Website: apple
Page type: address-validator
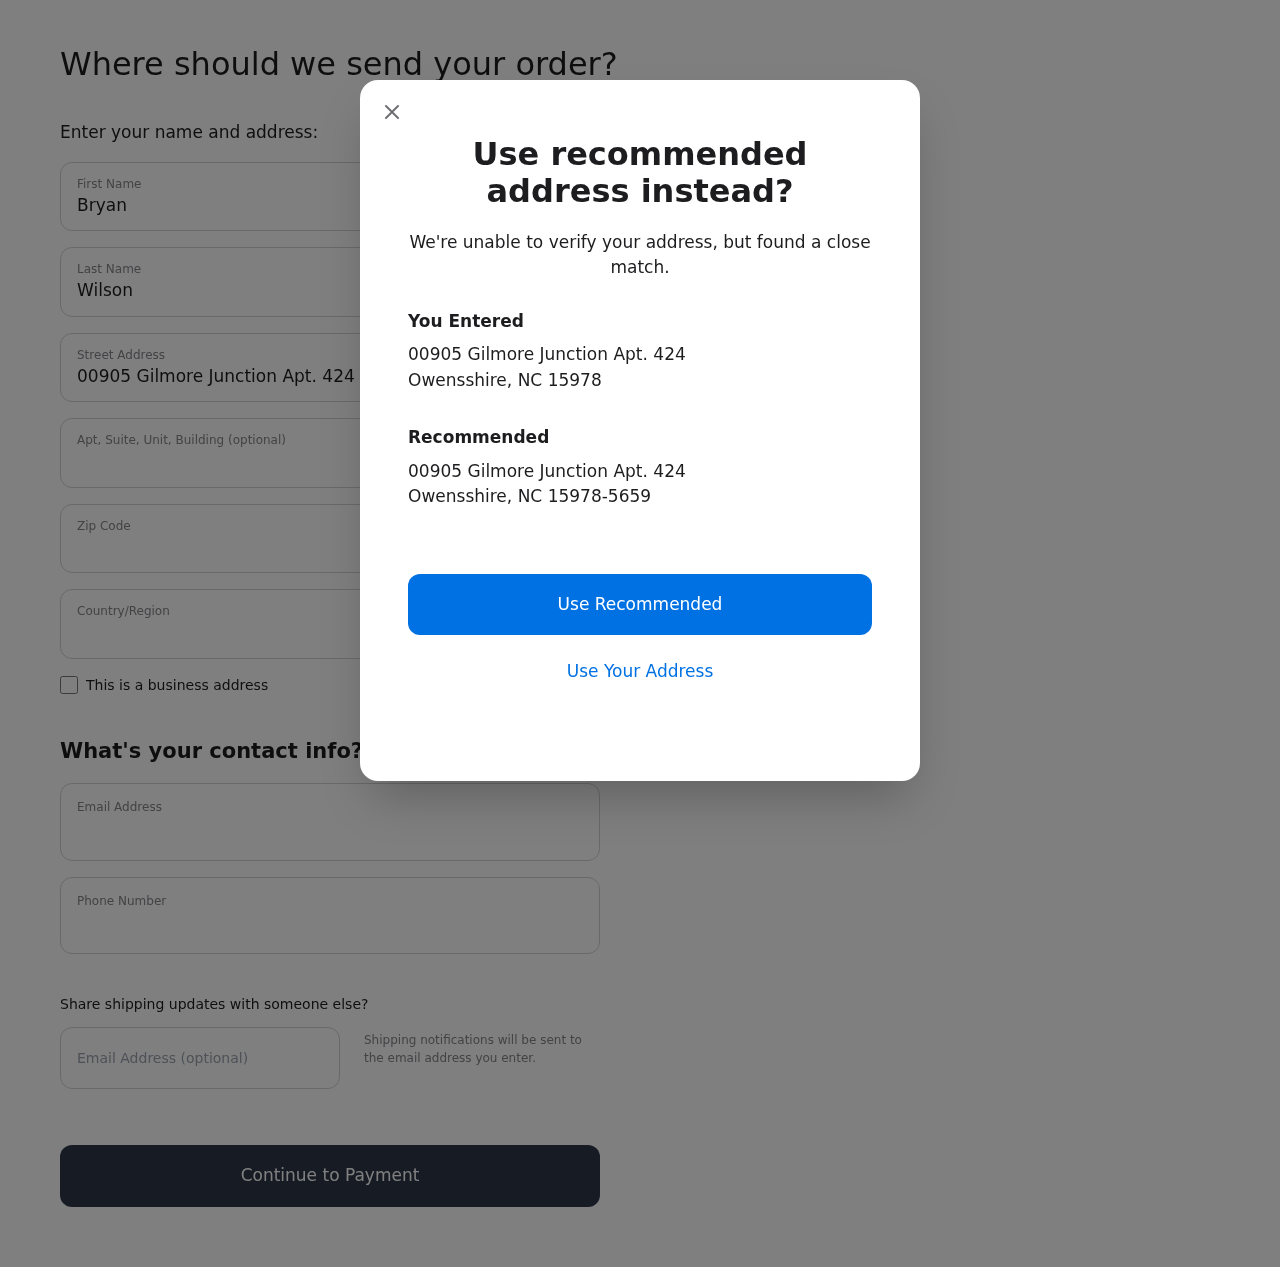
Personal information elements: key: PII_CITY
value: Owensshire
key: PII_COUNTRY
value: United States
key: PII_EMAIL
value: bwilson@yahoo.com
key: PII_FIRSTNAME
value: Bryan
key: PII_GIFT_EMAIL
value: brichardson@gmail.com
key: PII_LASTNAME
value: Wilson
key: PII_PHONE
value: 9874434946
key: PII_POSTCODE
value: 15978
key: PII_POSTCODE_FULL
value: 15978-5659
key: PII_STATE_ABBR
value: NC
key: PII_STREET
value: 00905 Gilmore Junction Apt. 424
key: PII_CITY2
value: Owensshire
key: PII_STATE_ABBR2
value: NC